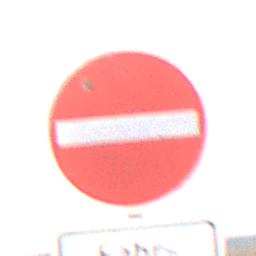
Verkehrszeichen: VerbotDerEinfahrt
Zusatzzeichen unten: SonstigeFahrzeugePersonengruppenFrei4
Umgebung: Outdoor, Nature
Tageszeit: MorningAfternoon
Wetter: Overcast
Licht: Natural
Jahreszeit: NotSpecified
Kontrast: LowContrast